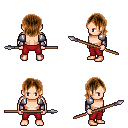
a pixel art fantasy rpg character, male body template, human, light skin, steel arm armor, red pants, brown long bangs hairstyle, spear, four views (front, back, left, right), 2x2 character sprite sheet, small pixel art, hard edges, no anti-aliasing